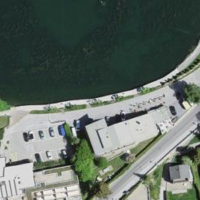
EUNIS habitat code: 54
Species observed at this site:
Corvus corone
Sorbus aucuparia
Fulica atra
Lophophanes cristatus
Anas platyrhynchos
Pyrrhula pyrrhula
Anthus spinoletta
Aythya fuligula
Passer domesticus
Aegithalos caudatus
Turdus merula
Phylloscopus collybita
Parus major
Erithacus rubecula
Pica pica
Regulus regulus
Corvus corax
Periparus ater